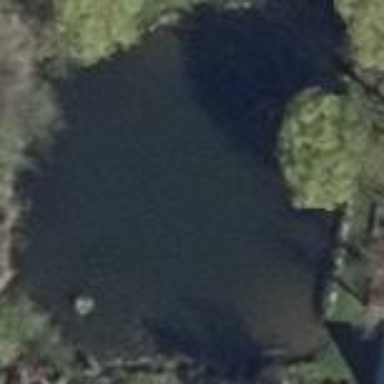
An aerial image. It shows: Serene pond surrounded by nature.